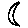
Label: moon